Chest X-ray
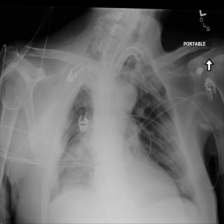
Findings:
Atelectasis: negative
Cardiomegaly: negative
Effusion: positive
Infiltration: negative
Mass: negative
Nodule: negative
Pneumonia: negative
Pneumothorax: negative
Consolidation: negative
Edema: negative
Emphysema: negative
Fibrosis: negative
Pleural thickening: positive
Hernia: negative